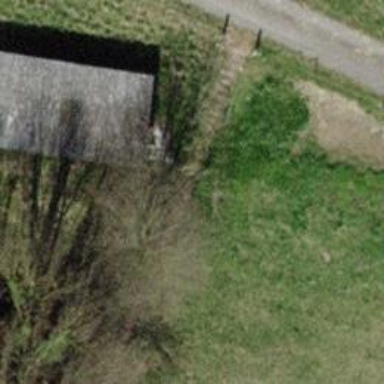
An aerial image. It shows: Shed.